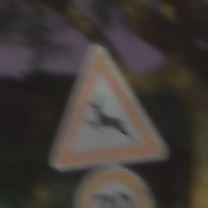
Verkehrszeichen: WildwechselRechts
Zusatzzeichen unten: Geschwindigkeit70
Umgebung: Outdoor, Suburban
Tageszeit: Night
Wetter: PartlyCloudy
Licht: Artificial
Jahreszeit: NotSpecified
Kontrast: HighContrast